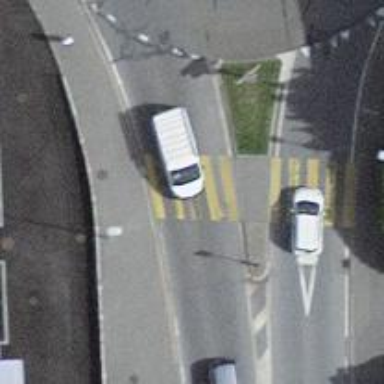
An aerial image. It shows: Uncontrolled zebra crossing with central island. The crossing is marked with zebra stripes.